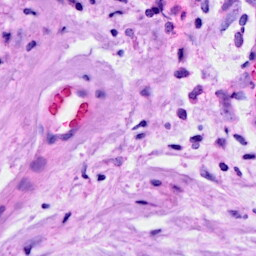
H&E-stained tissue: Breast